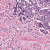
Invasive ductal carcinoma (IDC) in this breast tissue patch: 1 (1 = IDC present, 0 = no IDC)